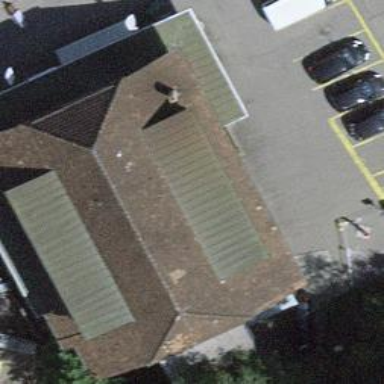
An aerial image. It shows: Convenience shop.